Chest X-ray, PA view. Patient: 25 years old, sex M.
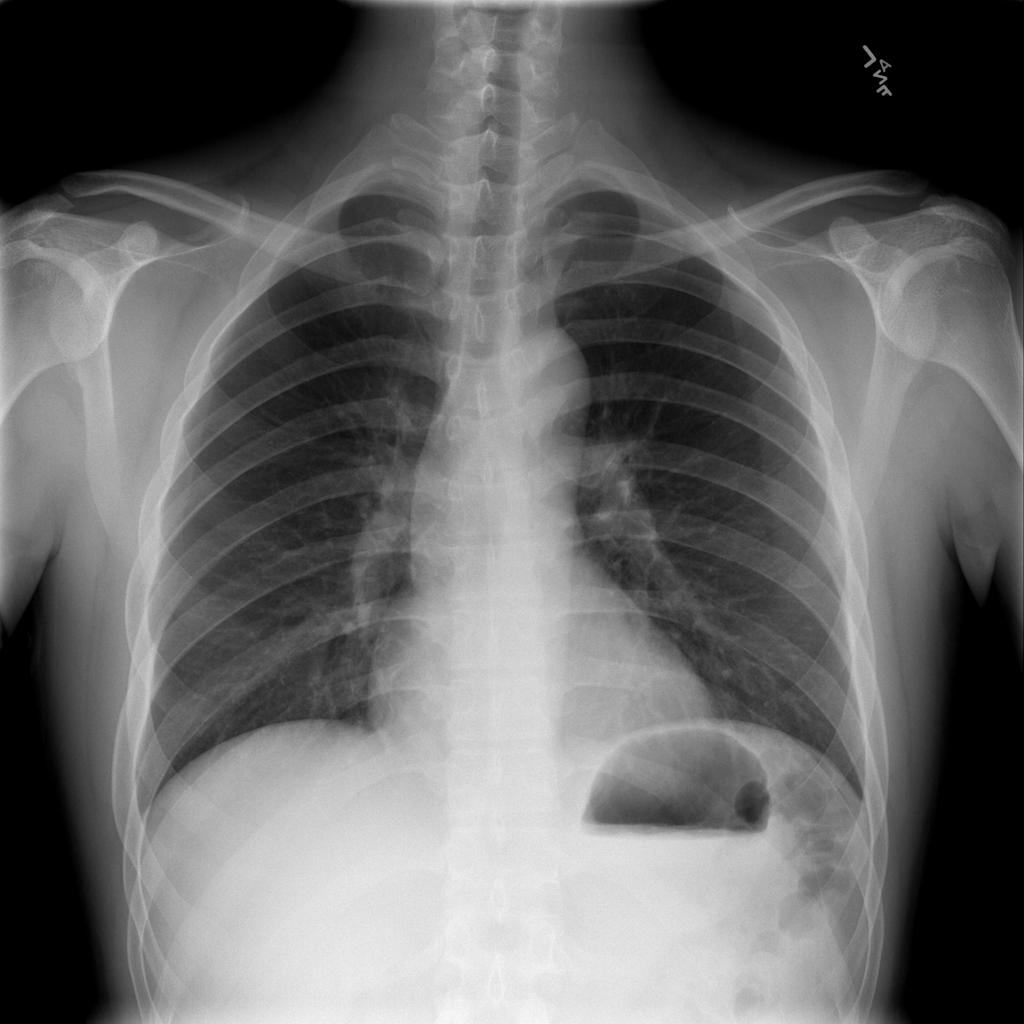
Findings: No Finding